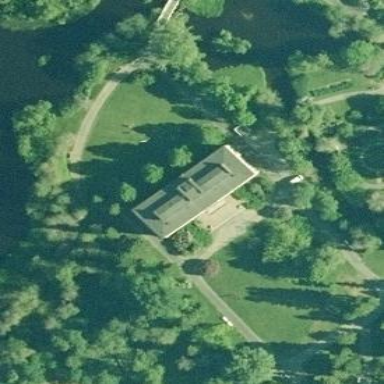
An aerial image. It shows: Museum building.